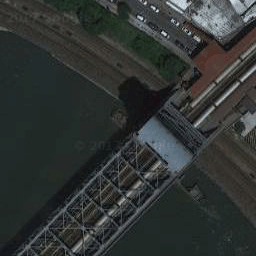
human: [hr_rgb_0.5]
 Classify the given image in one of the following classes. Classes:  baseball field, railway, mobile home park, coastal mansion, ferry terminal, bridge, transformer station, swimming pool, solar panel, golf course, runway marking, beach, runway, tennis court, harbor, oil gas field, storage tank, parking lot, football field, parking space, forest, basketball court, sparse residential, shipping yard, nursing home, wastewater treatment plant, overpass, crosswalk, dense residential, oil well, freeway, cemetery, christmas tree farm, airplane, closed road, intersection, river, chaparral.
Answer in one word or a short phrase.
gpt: bridge